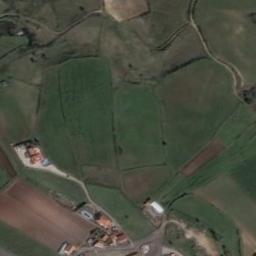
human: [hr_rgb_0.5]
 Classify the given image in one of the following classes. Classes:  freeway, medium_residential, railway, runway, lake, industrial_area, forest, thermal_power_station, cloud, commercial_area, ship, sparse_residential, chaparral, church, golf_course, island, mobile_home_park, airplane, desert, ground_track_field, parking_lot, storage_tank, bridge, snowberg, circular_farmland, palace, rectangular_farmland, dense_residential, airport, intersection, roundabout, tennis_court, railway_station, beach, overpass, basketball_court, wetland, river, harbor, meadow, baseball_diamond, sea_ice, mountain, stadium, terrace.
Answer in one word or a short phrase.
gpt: terrace